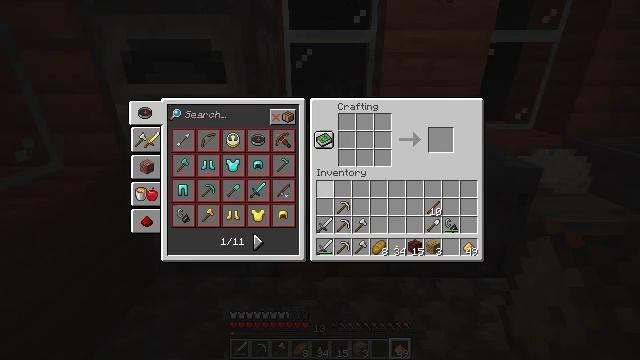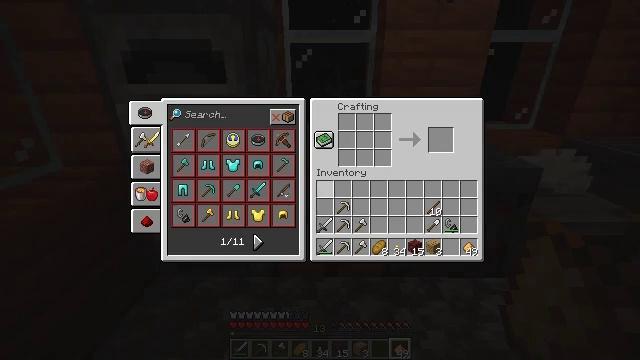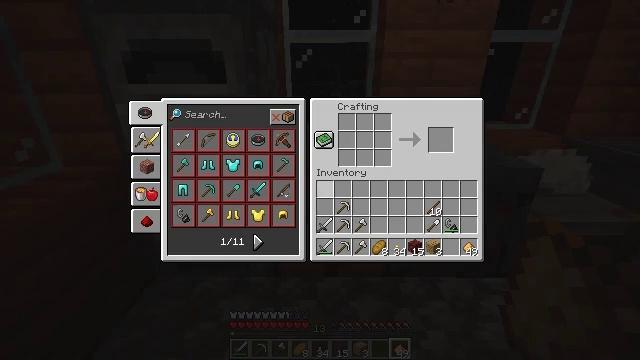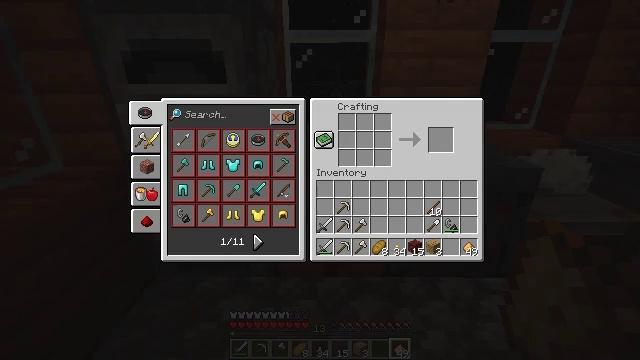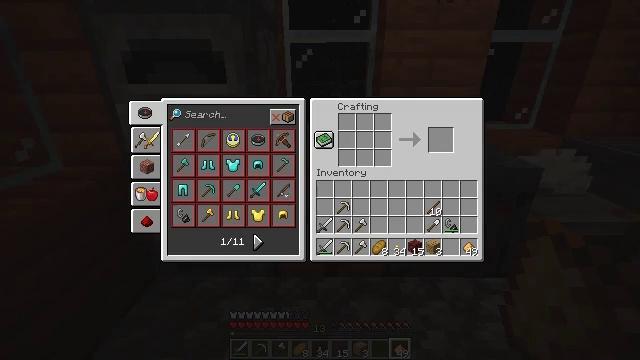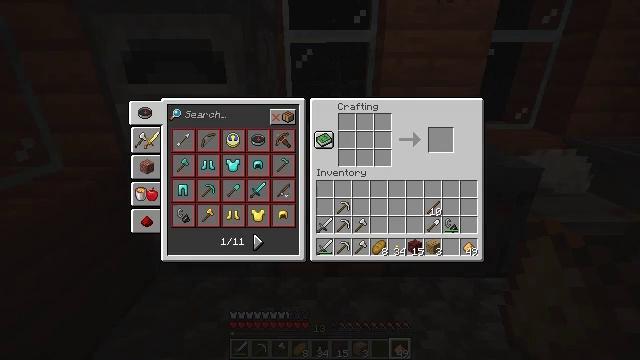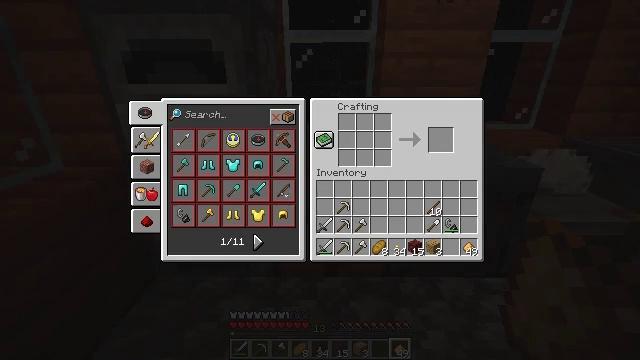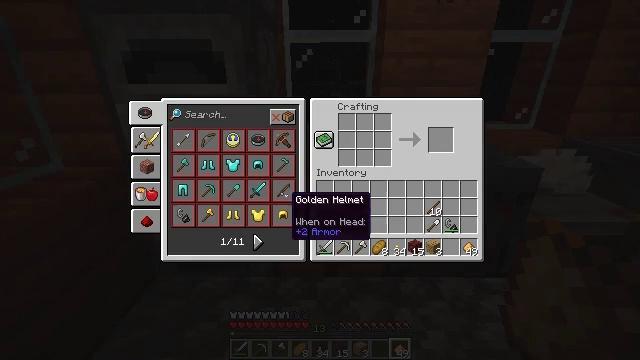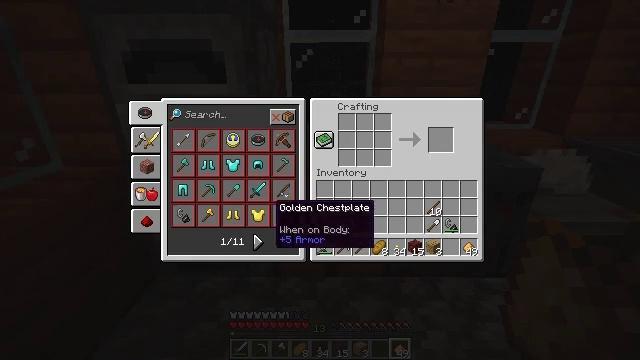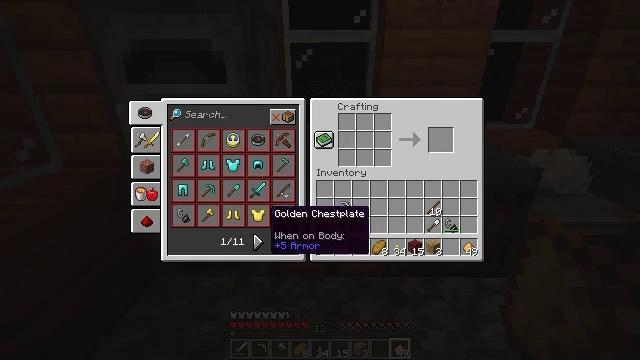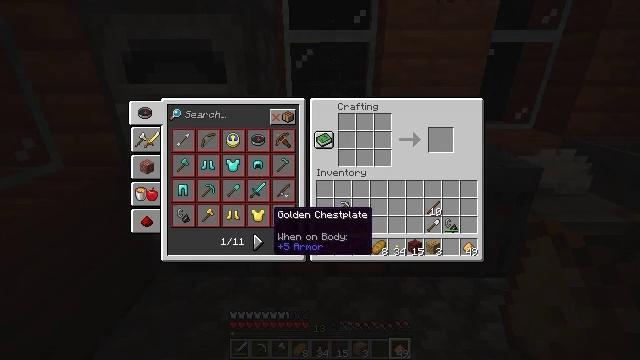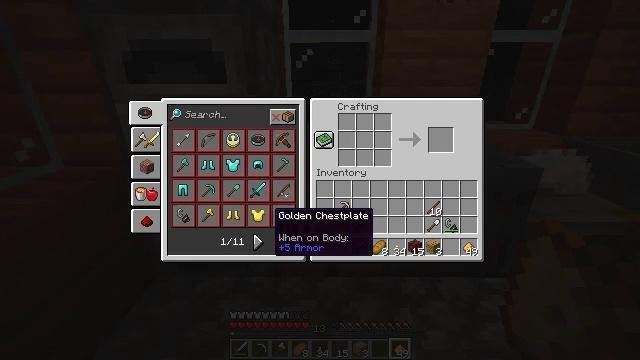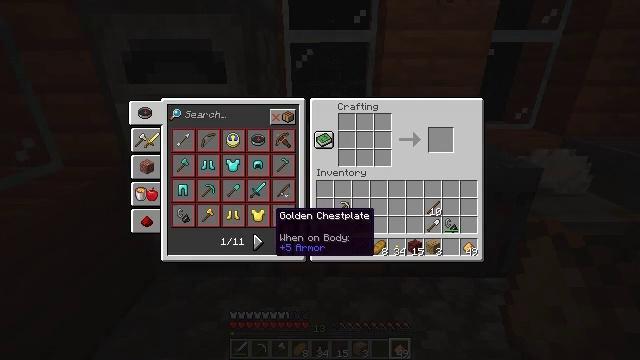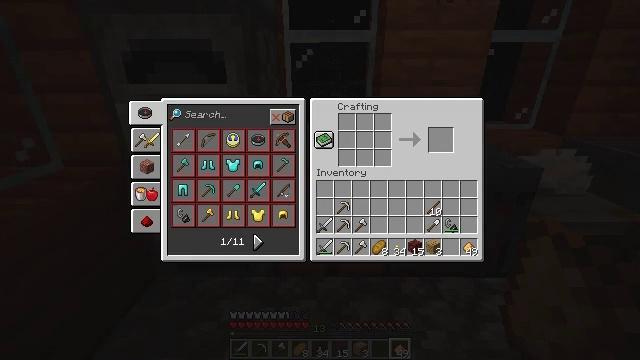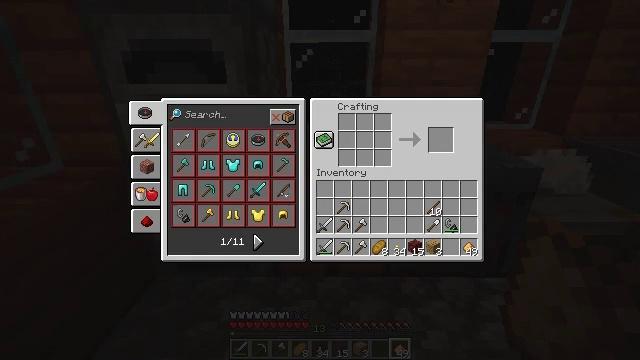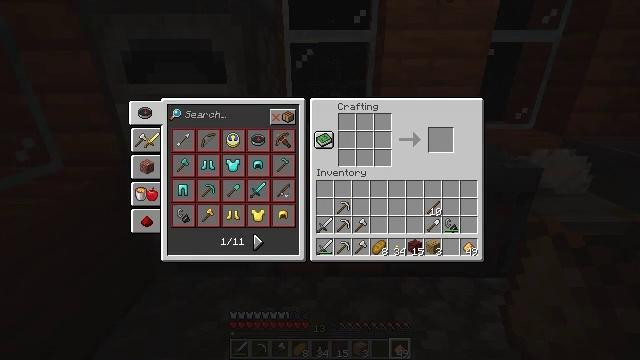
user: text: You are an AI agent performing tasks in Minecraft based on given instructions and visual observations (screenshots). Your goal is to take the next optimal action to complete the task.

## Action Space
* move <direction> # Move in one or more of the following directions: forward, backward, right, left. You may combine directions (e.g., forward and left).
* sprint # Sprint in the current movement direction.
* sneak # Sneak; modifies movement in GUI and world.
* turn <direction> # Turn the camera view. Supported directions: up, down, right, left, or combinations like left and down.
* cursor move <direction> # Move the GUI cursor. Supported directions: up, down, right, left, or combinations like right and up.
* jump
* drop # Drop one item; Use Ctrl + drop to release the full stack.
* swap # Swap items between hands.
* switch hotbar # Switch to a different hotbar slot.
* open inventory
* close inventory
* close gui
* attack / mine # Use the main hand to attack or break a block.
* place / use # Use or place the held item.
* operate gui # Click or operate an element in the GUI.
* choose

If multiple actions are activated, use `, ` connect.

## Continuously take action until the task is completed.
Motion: motion action
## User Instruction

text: Interact with the crafting table to create a spectral arrow.
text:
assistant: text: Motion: no_op
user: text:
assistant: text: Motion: no_op
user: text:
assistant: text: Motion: no_op
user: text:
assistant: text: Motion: no_op
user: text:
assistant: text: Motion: cursor move left
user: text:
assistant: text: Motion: cursor move left and down
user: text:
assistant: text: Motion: cursor move left and down
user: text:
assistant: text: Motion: cursor move left and down
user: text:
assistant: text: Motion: no_op
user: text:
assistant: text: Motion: no_op
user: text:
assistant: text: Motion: no_op
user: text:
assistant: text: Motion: no_op
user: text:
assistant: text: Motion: no_op
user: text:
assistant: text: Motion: no_op
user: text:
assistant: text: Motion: no_op
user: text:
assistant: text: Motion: operate gui
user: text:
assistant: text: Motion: operate gui
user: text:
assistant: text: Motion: operate gui
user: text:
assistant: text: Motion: operate gui
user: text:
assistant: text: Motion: no_op
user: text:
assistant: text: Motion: no_op
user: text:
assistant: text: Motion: no_op
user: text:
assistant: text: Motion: operate gui
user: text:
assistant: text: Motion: operate gui
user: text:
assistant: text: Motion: operate gui
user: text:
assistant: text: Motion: operate gui
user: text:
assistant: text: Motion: no_op
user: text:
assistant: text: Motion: no_op
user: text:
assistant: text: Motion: no_op
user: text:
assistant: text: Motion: no_op